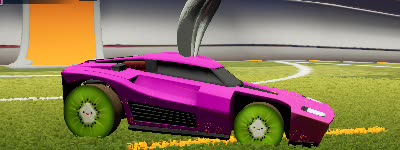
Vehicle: breakout